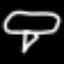
Label: mushroom